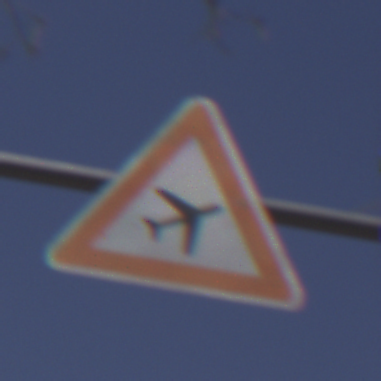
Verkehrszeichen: FlugbetriebLinks
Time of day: Midday
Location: Outdoor (Nature)
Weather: Clear
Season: NotSpecified
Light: Natural